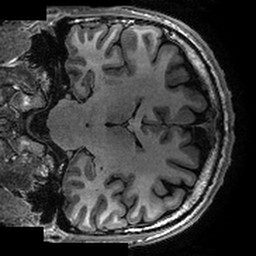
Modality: T1w
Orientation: coronal
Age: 42
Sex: male
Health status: healthy
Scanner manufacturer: ge
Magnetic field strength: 3 T
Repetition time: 0.006652 s
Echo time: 0.002928 s